Current action and preconditions to check: trajectory_clear

Your task: For each precondition in the list above, predict whether it will hold at this action.

Consider the current scene as observed from the mobile robot's camera, and analyze the predicted future states of all dynamic agents (e.g., people, animals, vehicles, or any moving entities) within the NEXT SECOND.

IMPORTANT: Only answer "very likely" if you are absolutely certain—based on strong, clear evidence—that a dynamic agent will violate the precondition in the predicted future state. Do NOT answer "very likely" for unlikely, ambiguous, or low-probability risks.

Ask yourself for each precondition: Is there a high probability, with clear and convincing evidence, that the predicted future states of any dynamic agent will interfere with the predicted future state of the currently executing action within the NEXT SECOND, causing that precondition to fail?

Assess the risk level based on these predictions. Use "likely" or "very likely" if motions create a clear risk of interference.

Use "neutral" or "improbable" if agents are nearby but their predicted paths are clearly diverging or non-conflicting.

Failure Risk Categories: "very improbable", "improbable", "neutral", "likely", "very likely"

Answer Format: Output ONLY the probability_of_failure value from these categories: "very improbable", "improbable", "neutral", "likely", "very likely"

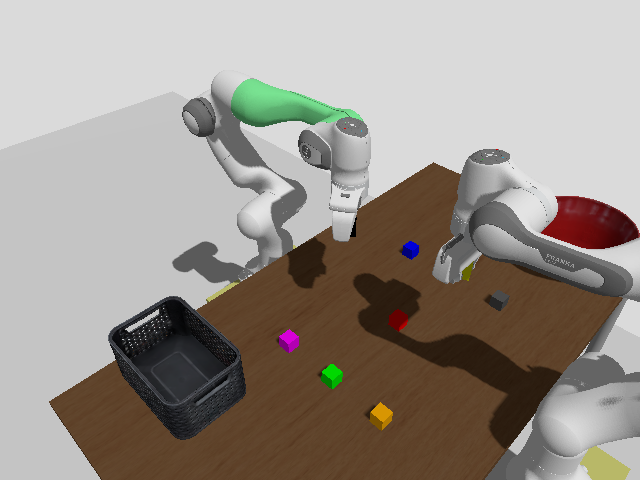

Answer: improbable